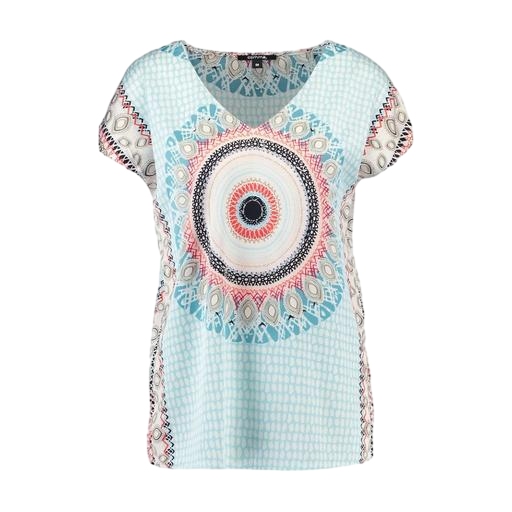
blue plus size medallion-print t-shirt only macy, blue plus size printed t-shirt only macy, blue pima medallion-print t-shirt only macy, white background